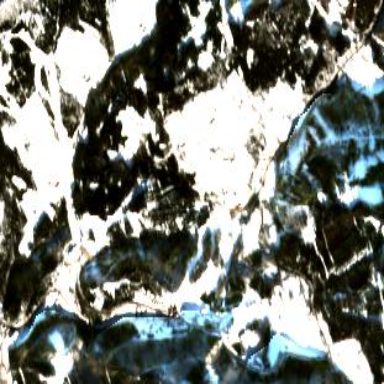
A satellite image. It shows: Area designated for winter sports.